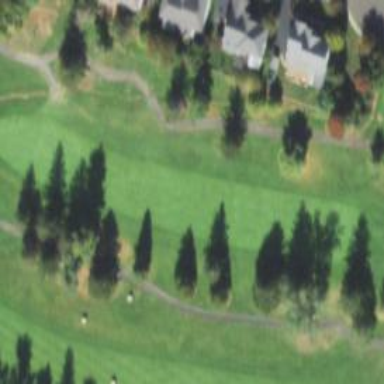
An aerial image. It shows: View of golf hole.